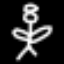
Label: angel